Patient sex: F
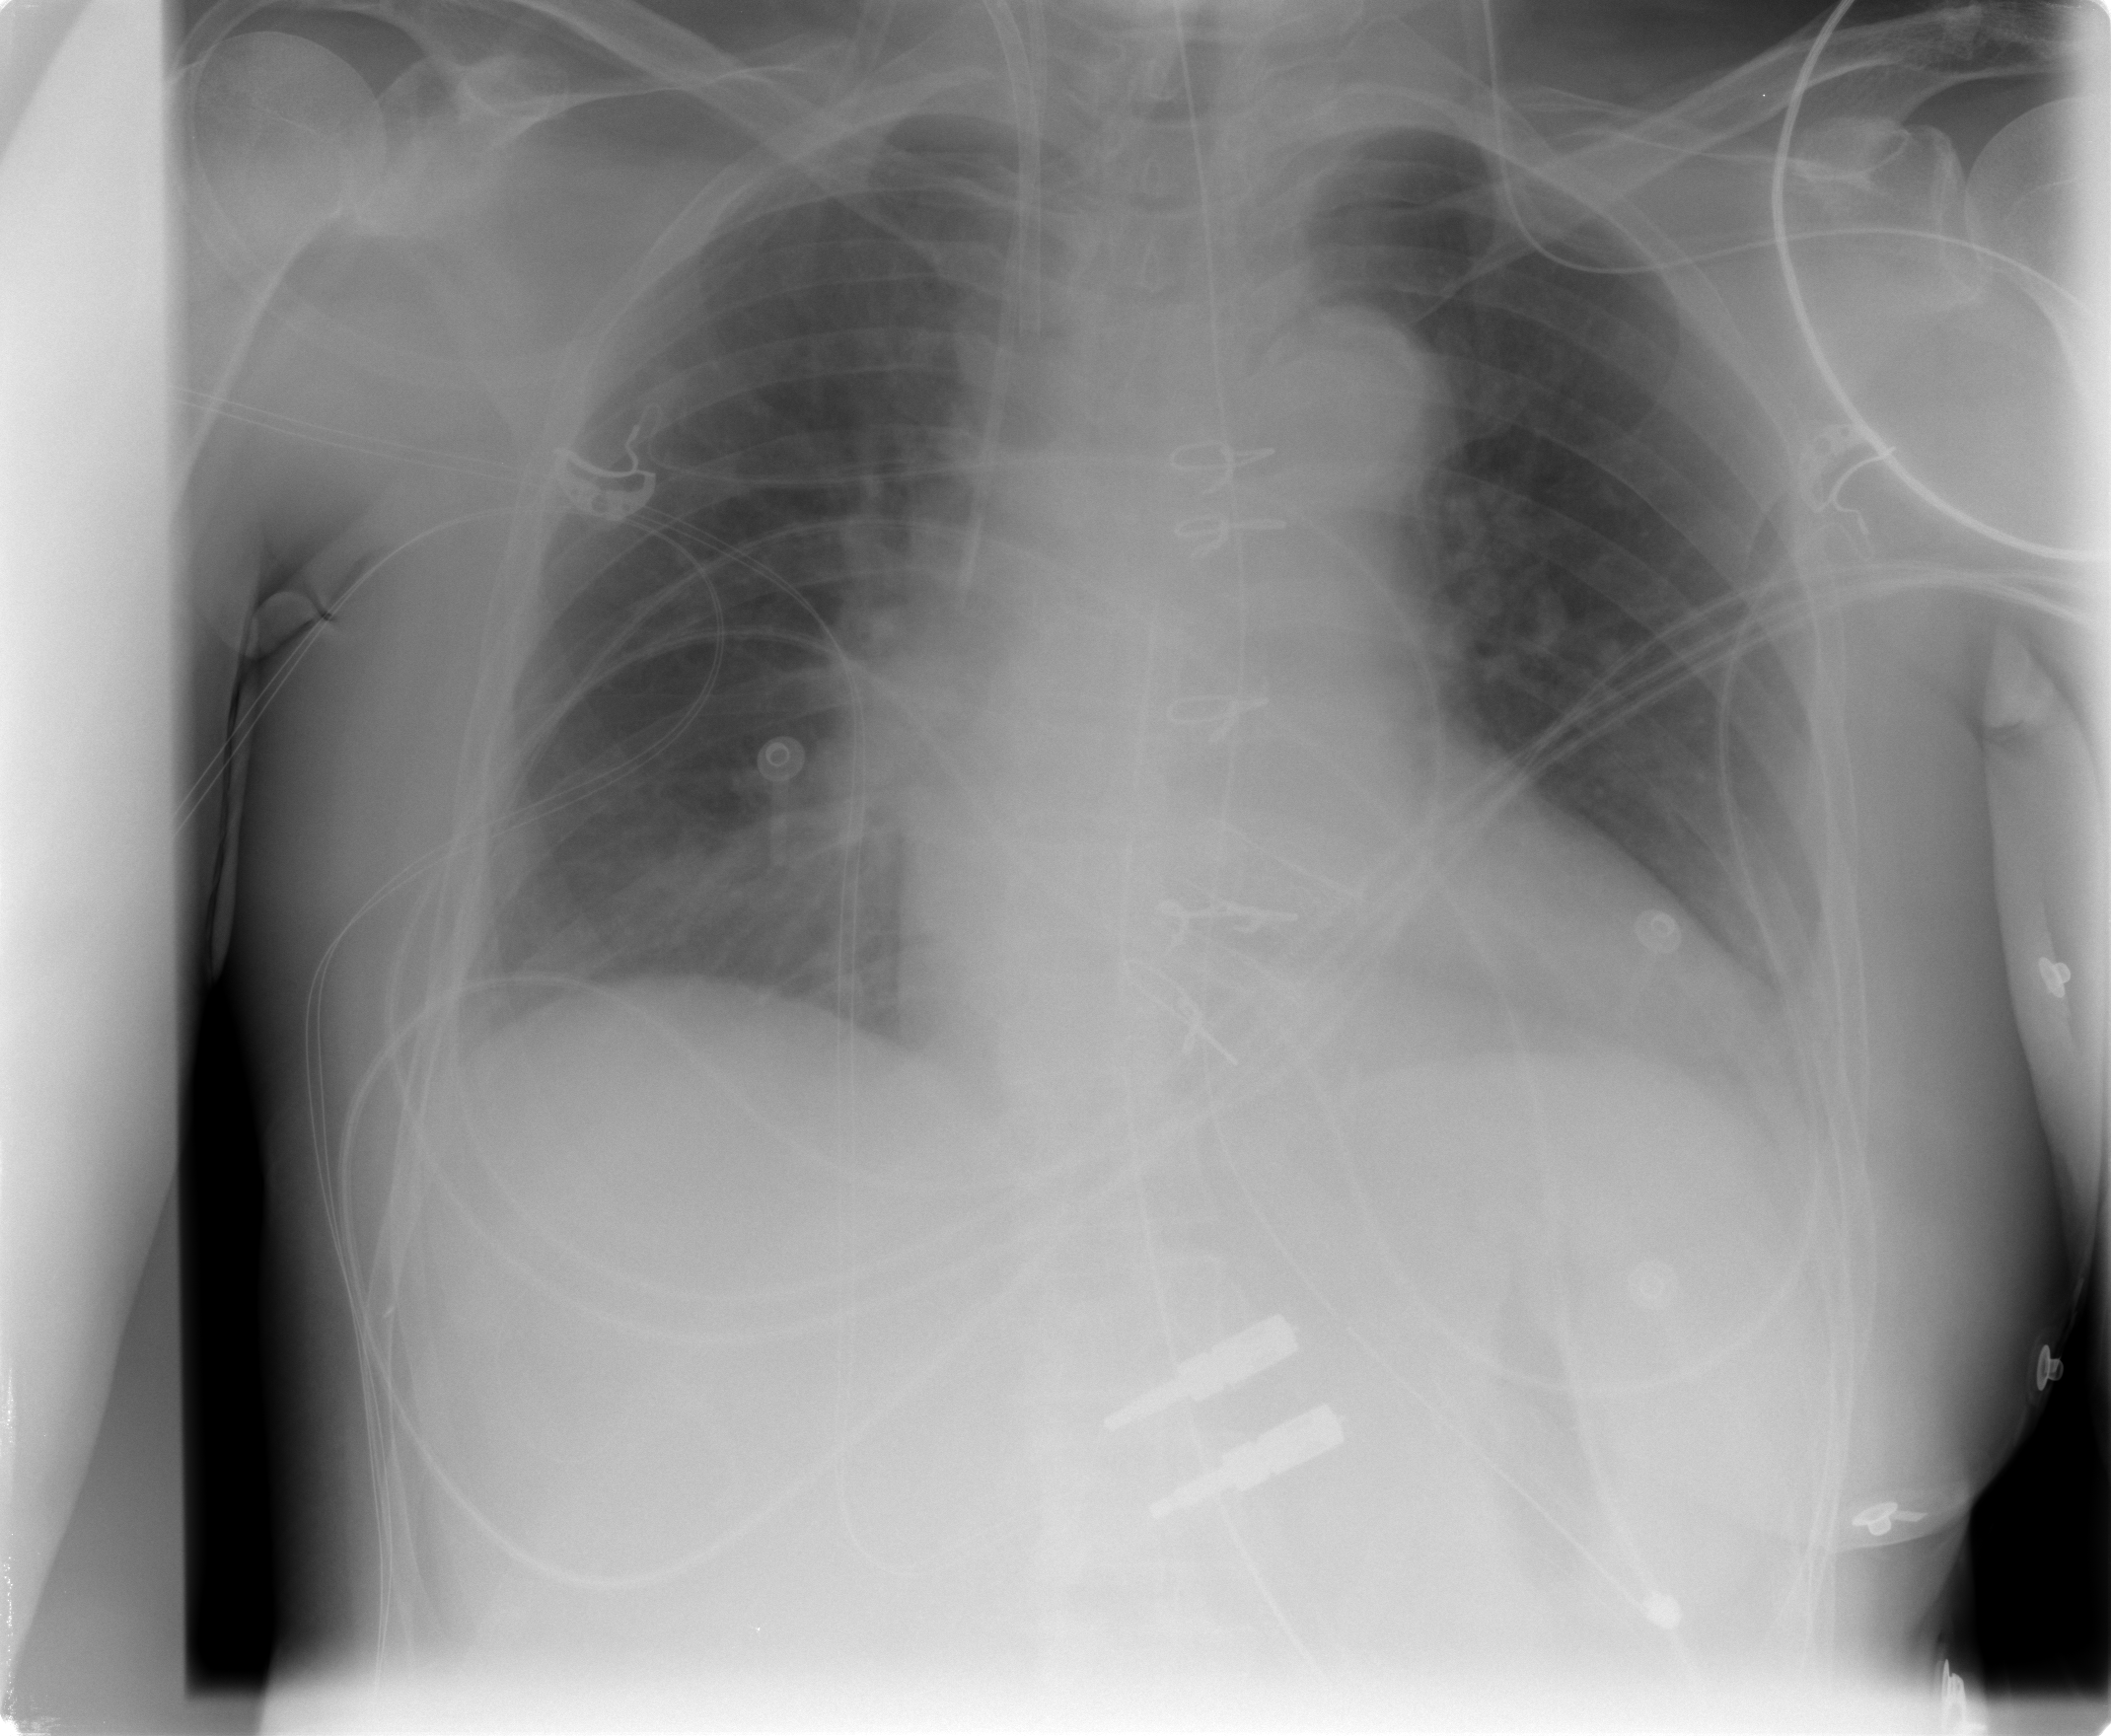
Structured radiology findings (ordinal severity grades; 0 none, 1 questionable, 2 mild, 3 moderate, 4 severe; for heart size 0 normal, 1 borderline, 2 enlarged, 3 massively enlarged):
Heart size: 2
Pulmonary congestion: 0
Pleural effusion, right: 0
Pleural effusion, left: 2
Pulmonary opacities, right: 0
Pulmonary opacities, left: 0
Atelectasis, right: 0
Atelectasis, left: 2